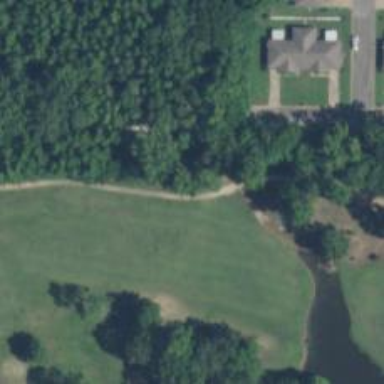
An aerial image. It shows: Path designated for golf carts.